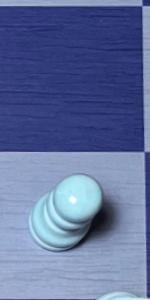
Label: Pawn_White